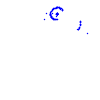
Particle: kaon